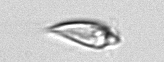
Label: Oxytoxum